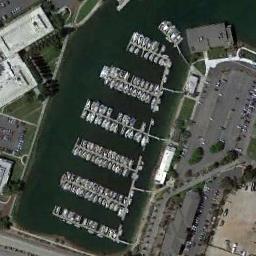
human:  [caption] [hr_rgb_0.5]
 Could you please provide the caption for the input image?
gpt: There are many ships in the harbor .

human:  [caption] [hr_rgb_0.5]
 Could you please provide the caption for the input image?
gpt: Some branches of the harbor have fewer stops .

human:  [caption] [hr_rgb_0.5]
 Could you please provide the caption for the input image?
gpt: The harbor with lots of neatly docked boats is surrounded by some buildings and parking lots .

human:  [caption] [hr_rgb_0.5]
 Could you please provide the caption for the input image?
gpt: Many ships are neatly moored on the sea next to buildings and parking lots .

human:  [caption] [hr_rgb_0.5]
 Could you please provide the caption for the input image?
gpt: There are many ships and a parking lot at the harbor .